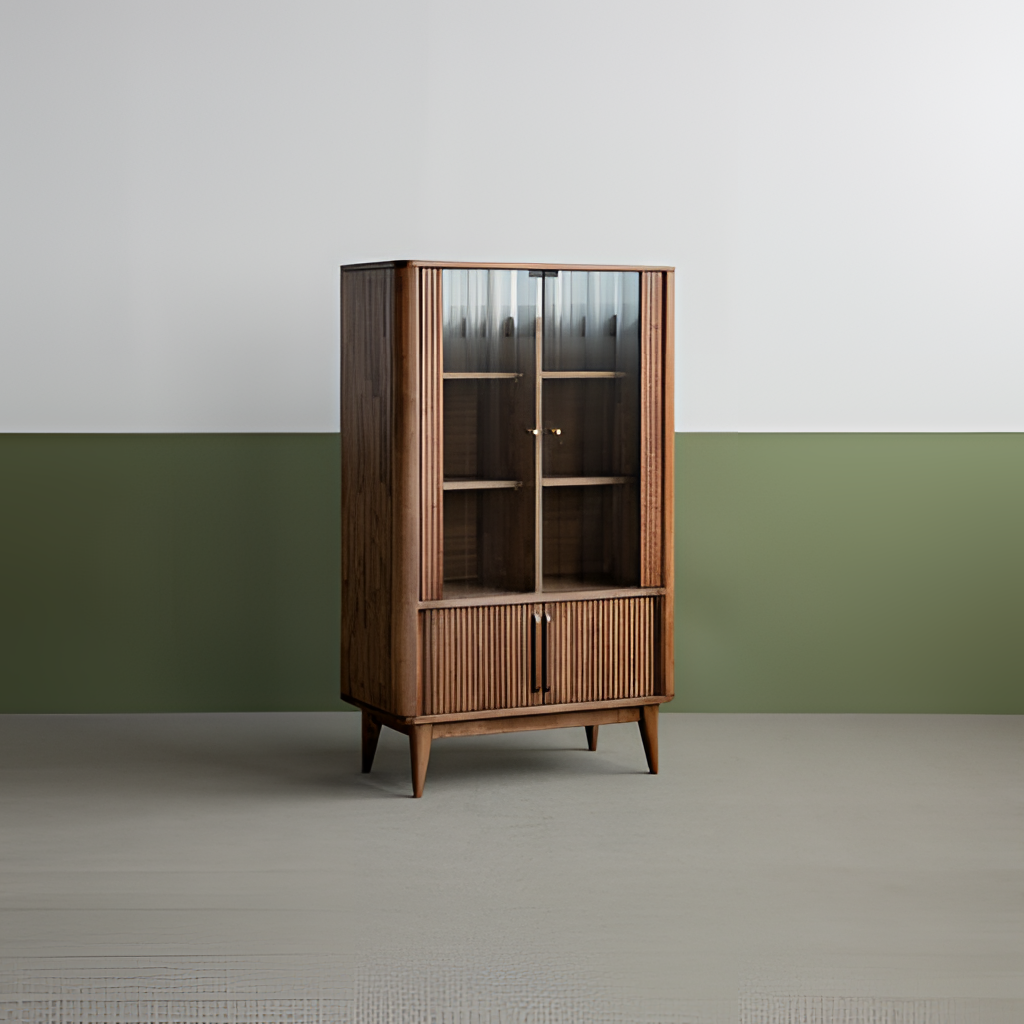
wood cabinet, living room, mid-century, concrete flooring, with smooth pattern, white and green paint wallpaper, with horizontal two tone pattern